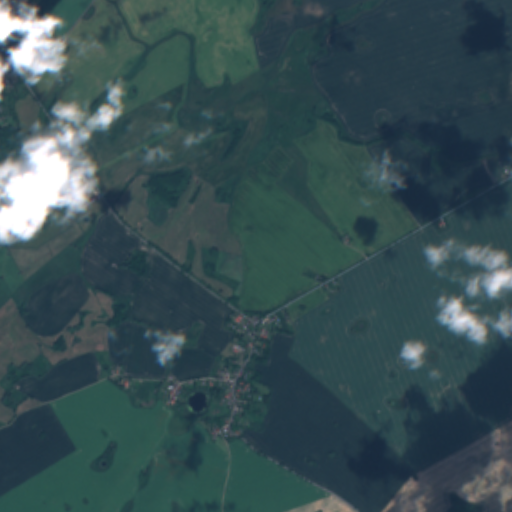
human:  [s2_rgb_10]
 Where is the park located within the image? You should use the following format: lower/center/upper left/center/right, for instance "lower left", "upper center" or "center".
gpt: The park is located in the lower center of the image.
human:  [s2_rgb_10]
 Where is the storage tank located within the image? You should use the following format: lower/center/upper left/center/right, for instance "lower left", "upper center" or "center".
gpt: The storage tank is located in the center left of the image.
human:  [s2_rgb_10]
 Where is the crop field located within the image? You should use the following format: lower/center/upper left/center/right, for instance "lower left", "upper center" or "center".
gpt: There is no crop field in the image.